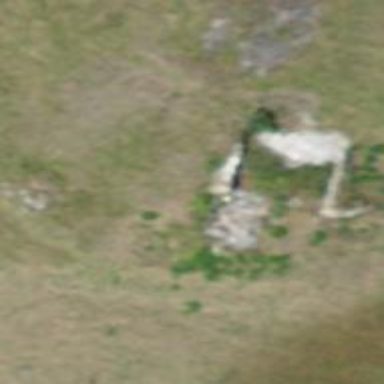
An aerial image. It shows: Farm building.